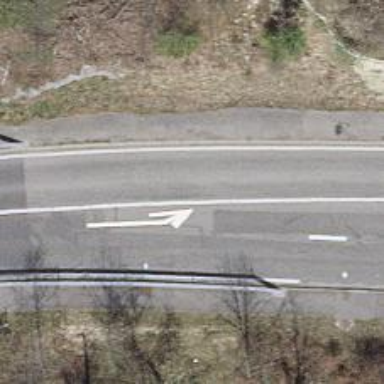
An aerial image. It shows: Tertiary road with sidewalks on both sides.